Modality: planning_CT
Slice 30 of 248
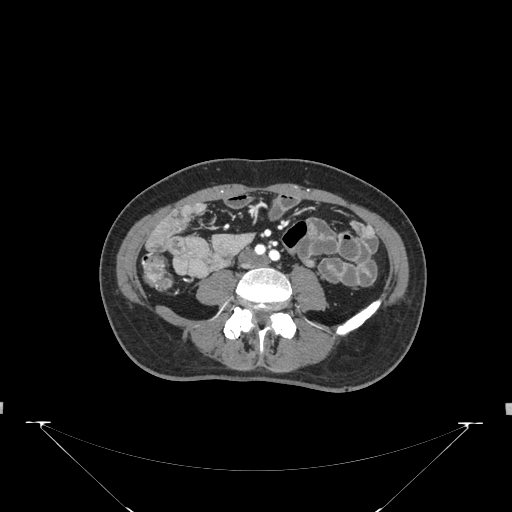